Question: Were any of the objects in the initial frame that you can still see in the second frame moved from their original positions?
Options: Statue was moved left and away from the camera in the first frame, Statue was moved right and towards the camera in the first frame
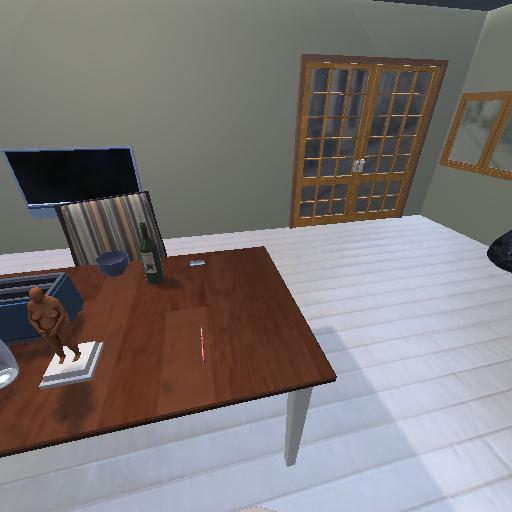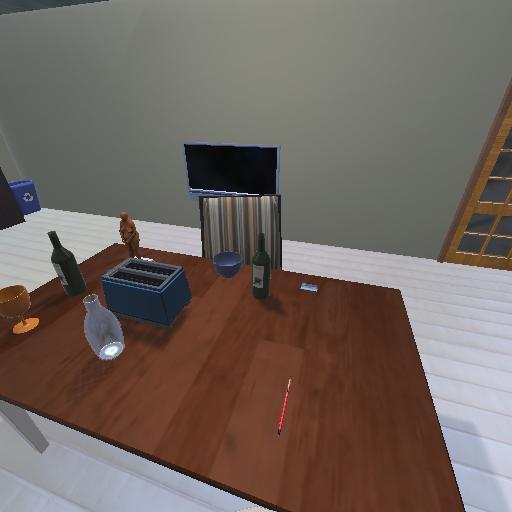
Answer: Statue was moved left and away from the camera in the first frame